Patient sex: F
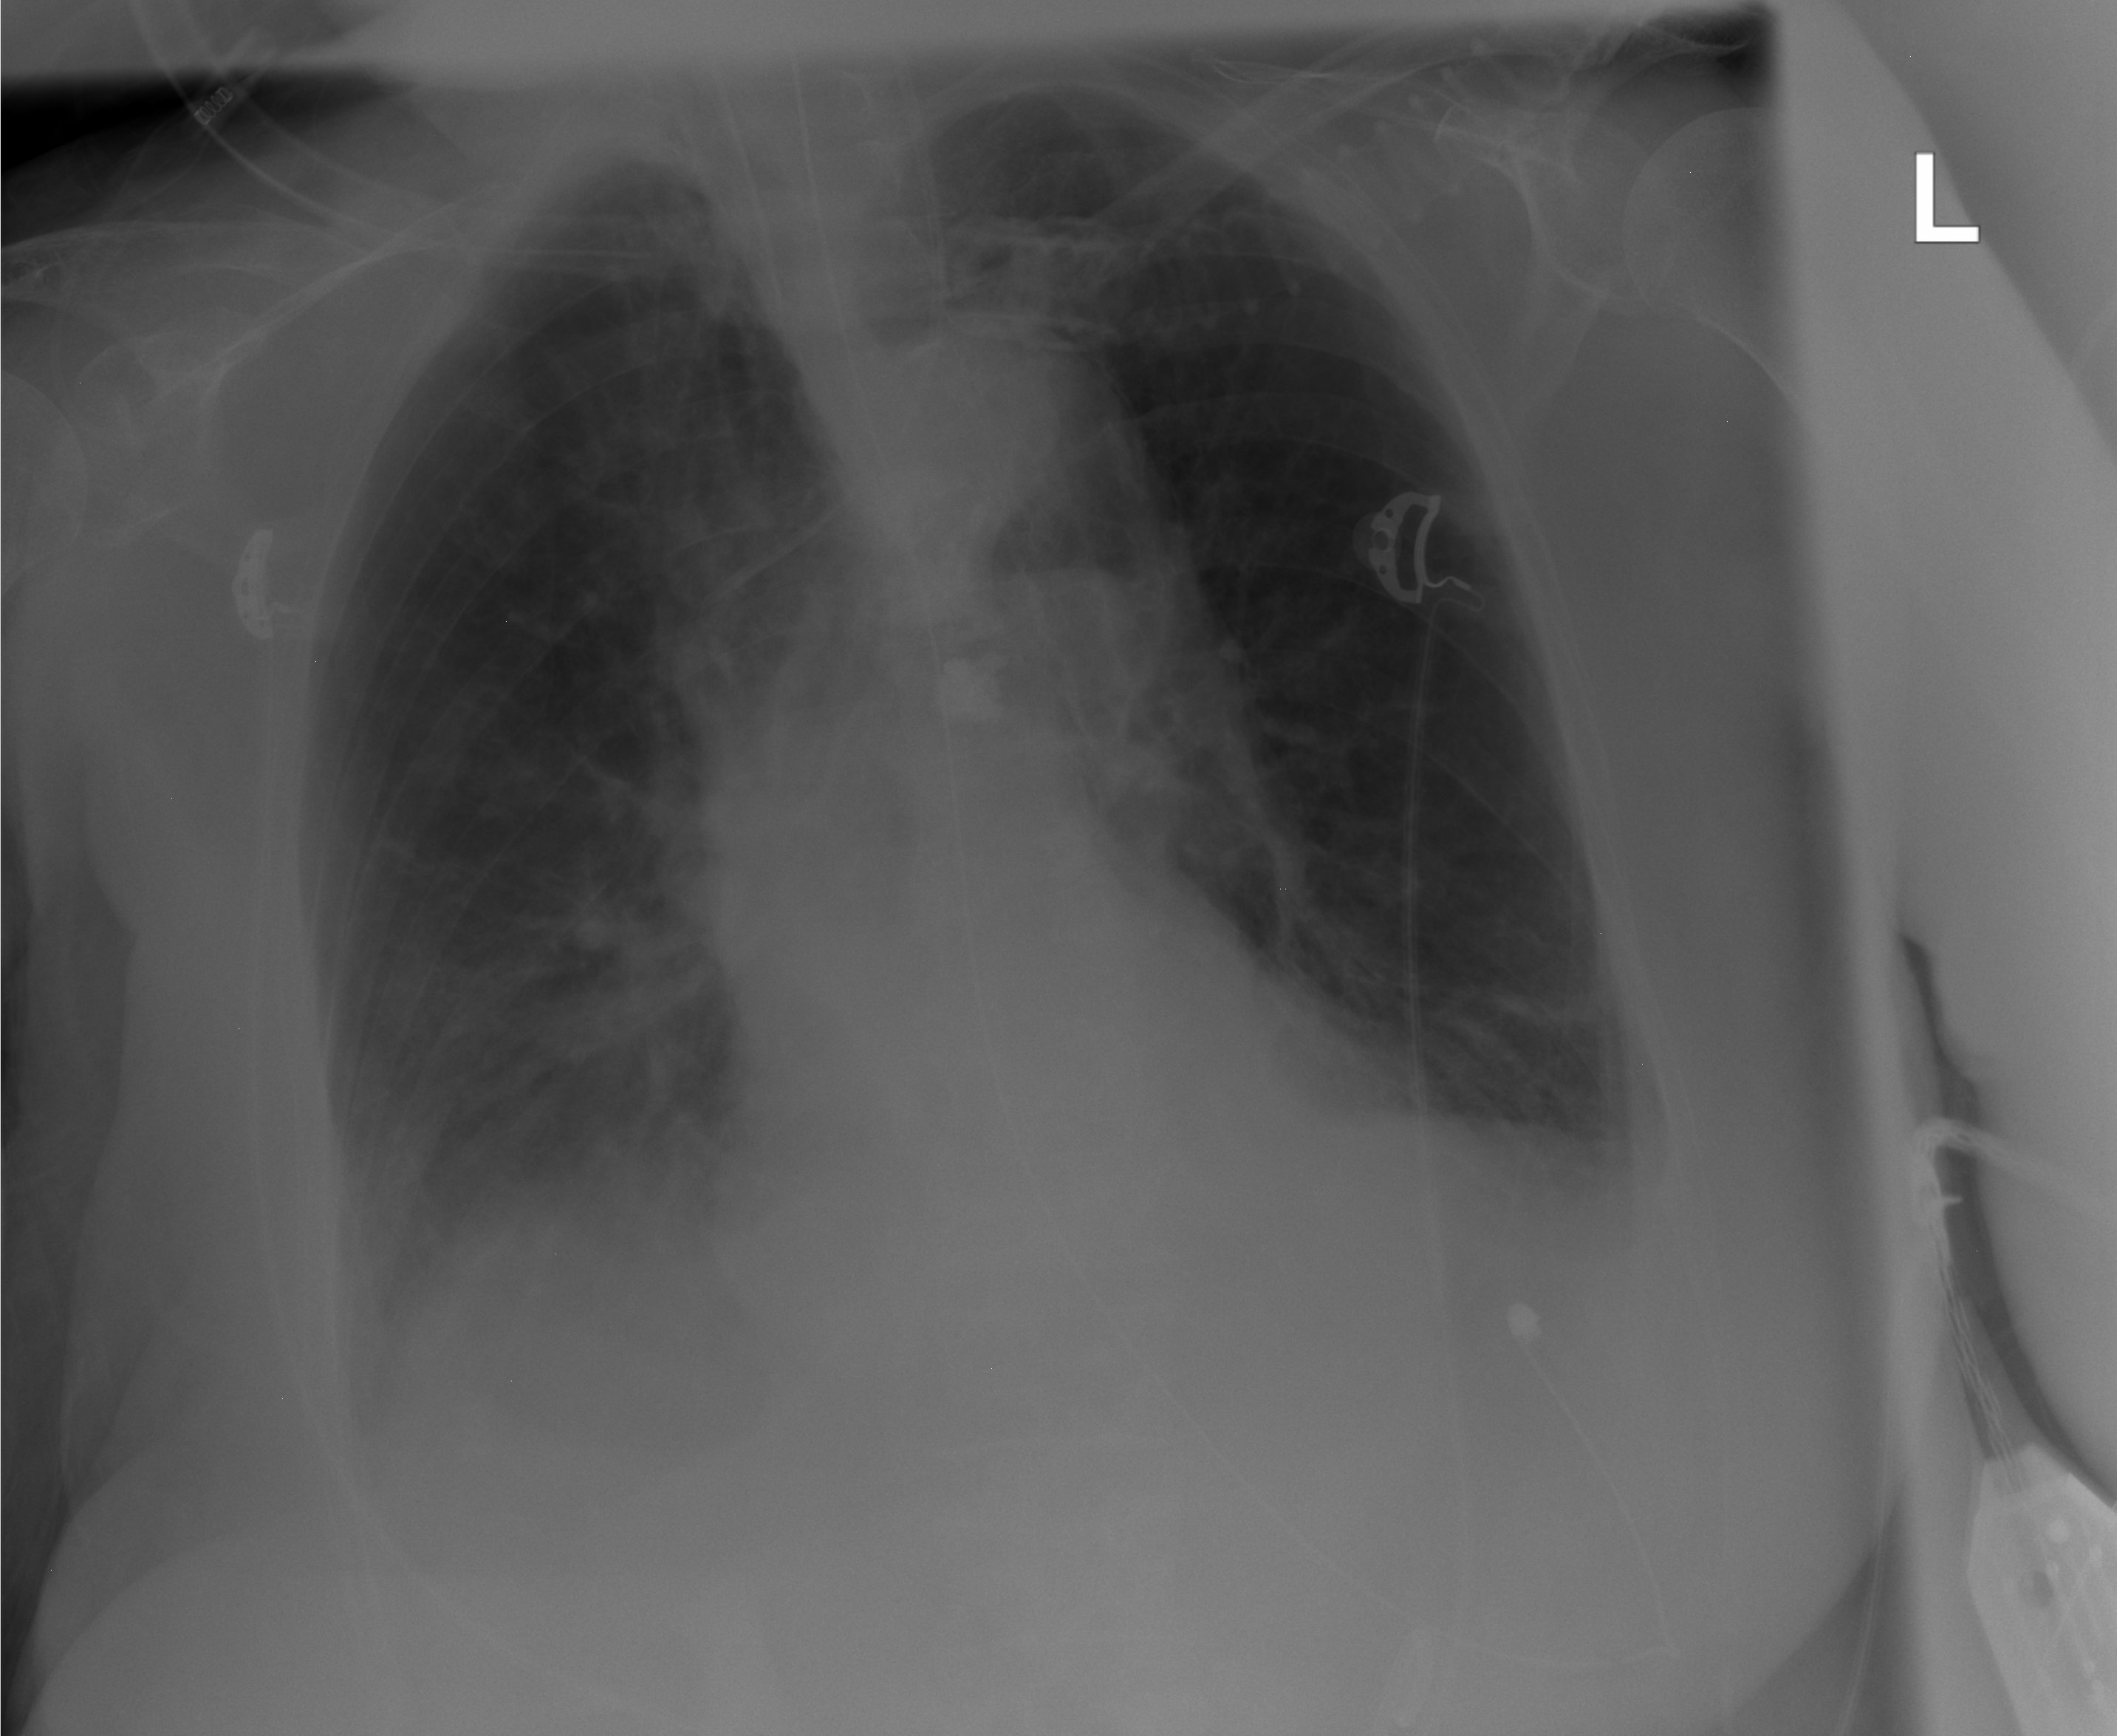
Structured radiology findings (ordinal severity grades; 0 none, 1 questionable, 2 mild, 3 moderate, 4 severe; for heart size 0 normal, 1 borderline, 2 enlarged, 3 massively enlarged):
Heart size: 0
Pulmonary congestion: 0
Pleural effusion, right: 0
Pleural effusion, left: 0
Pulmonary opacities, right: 0
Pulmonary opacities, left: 0
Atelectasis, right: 2
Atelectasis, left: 2